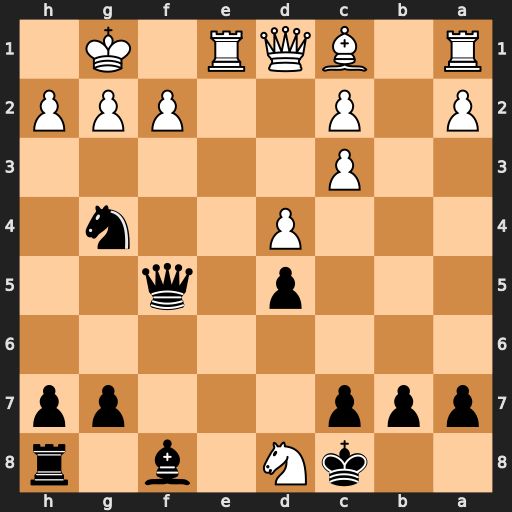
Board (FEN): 2kN1b1r/ppp3pp/8/3p1q2/3P2n1/2P5/P1P2PPP/R1BQR1K1
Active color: b
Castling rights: -
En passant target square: -
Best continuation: Qxf2+ Kh1 Qh4 Qxg4+ Qxg4 Nf7 Bd6 Nxd6+ cxd6